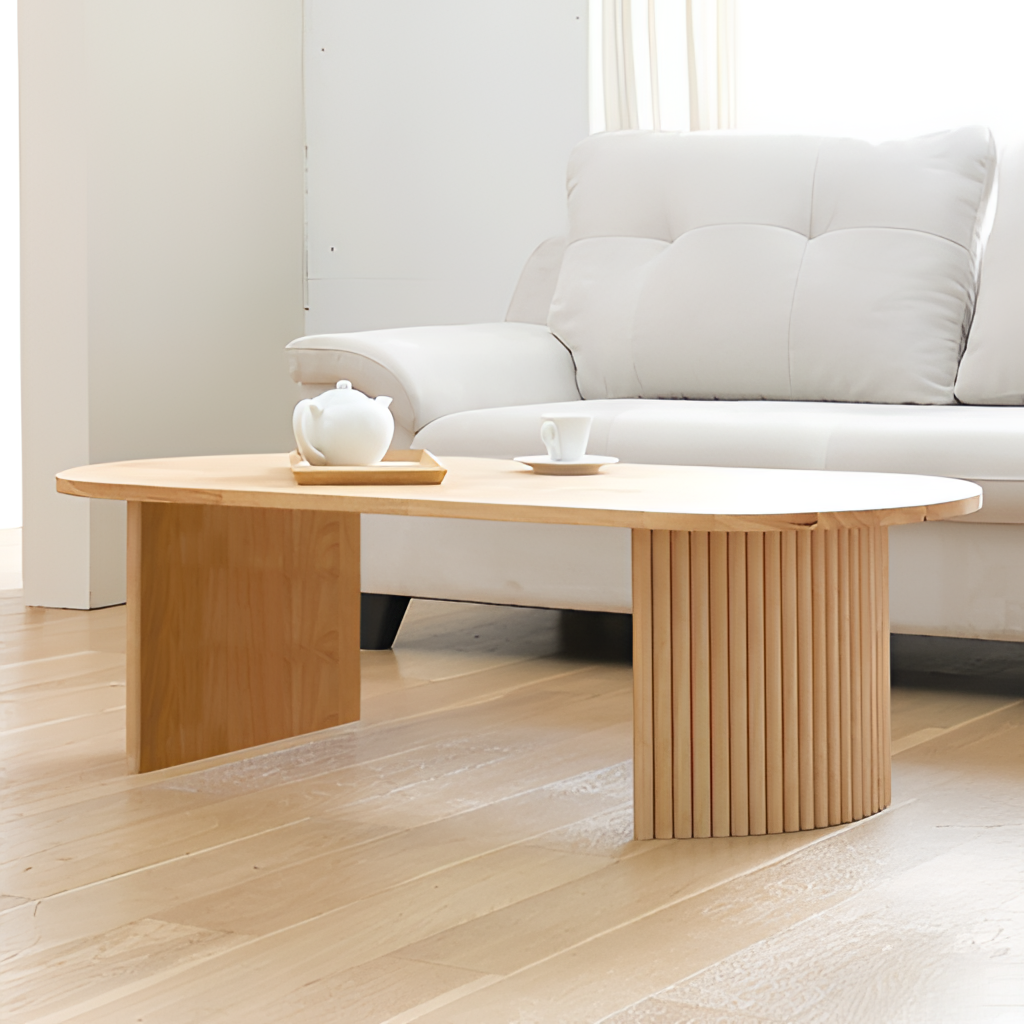
leather sofa, living room, white paint wallpaper, with solid pattern, minimalist, wood flooring, with plank pattern